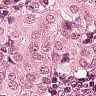
Metastatic tissue present: yes